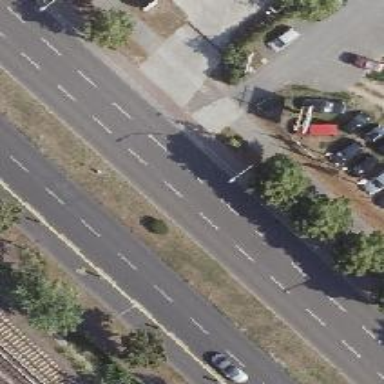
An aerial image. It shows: Primary highway with asphalt surface and separate sidewalks. This dual carriageway provides ample space for travelers.